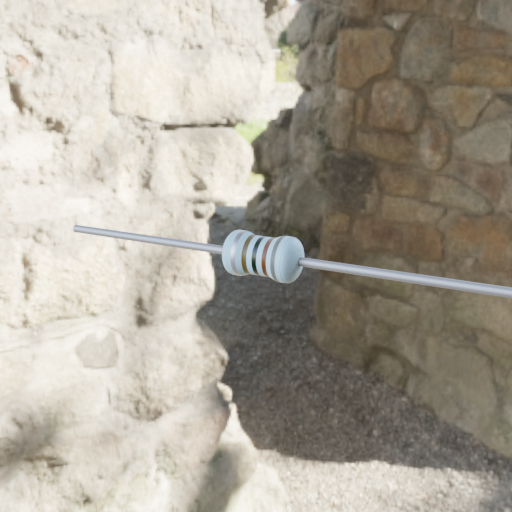
Resistor colour bands (in order): silver, brown, black, brown, gray